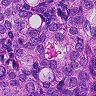
Metastatic tissue present: yes